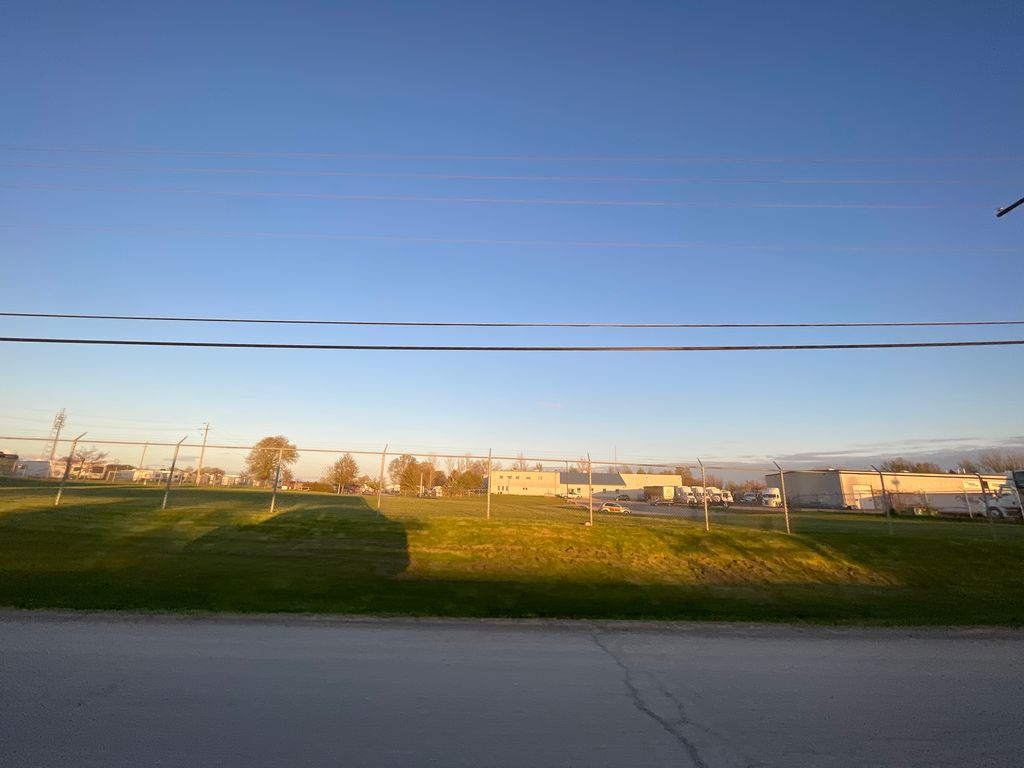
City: kitchener-waterloo